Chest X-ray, AP view. Patient: 49 years old, sex M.
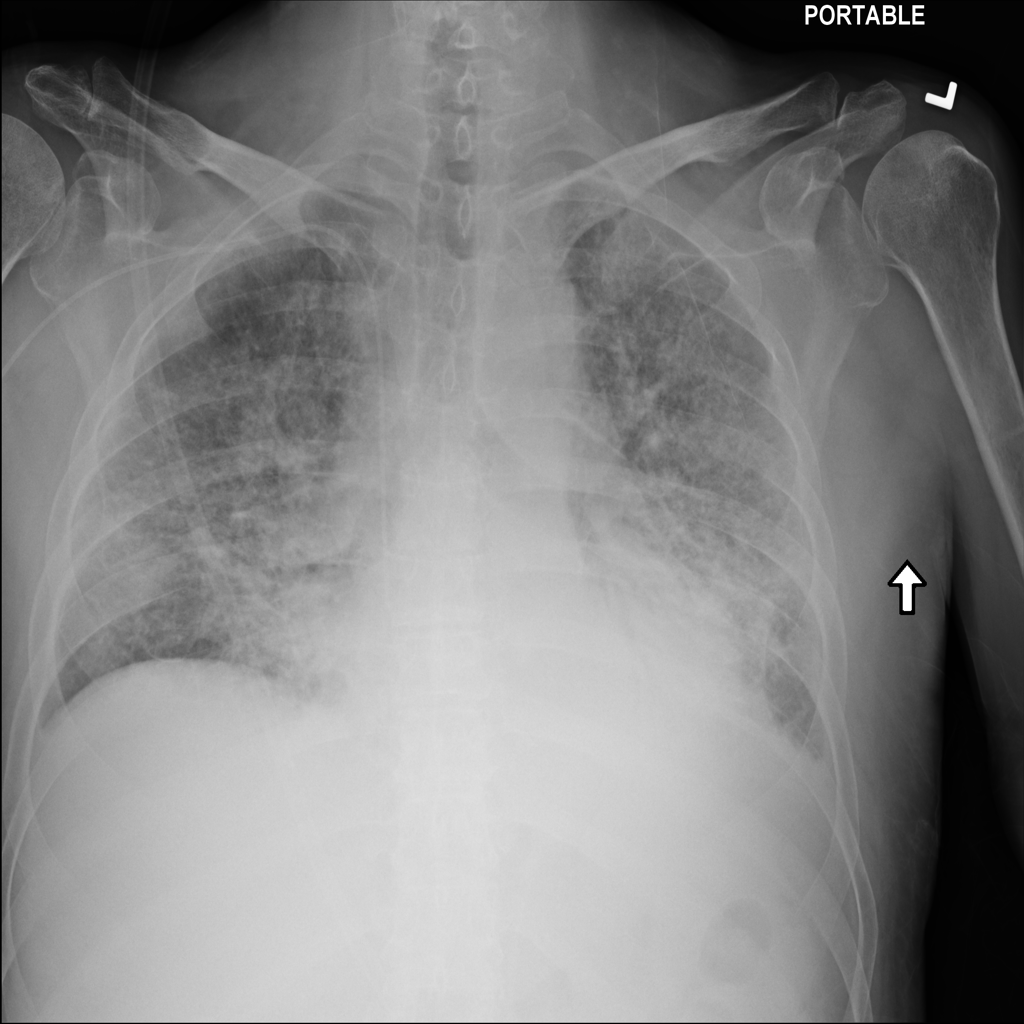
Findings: Consolidation, Infiltration, Nodule